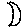
Label: moon